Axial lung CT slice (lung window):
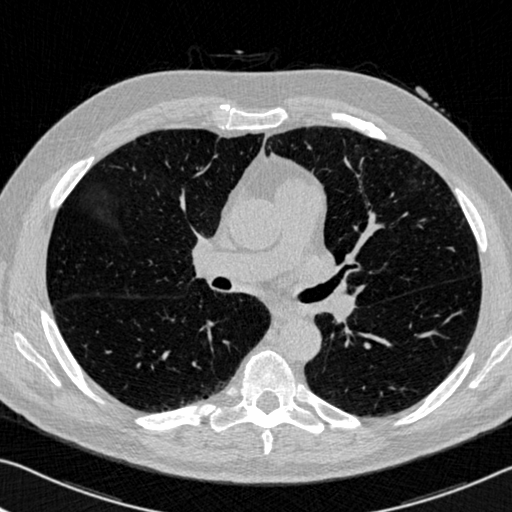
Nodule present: no